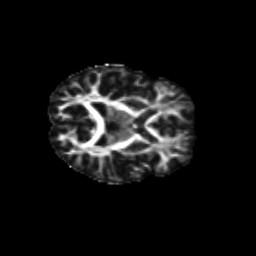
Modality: FA
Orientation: axial
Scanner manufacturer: siemens
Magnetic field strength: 3 T
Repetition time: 9.2 s
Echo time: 0.084 s